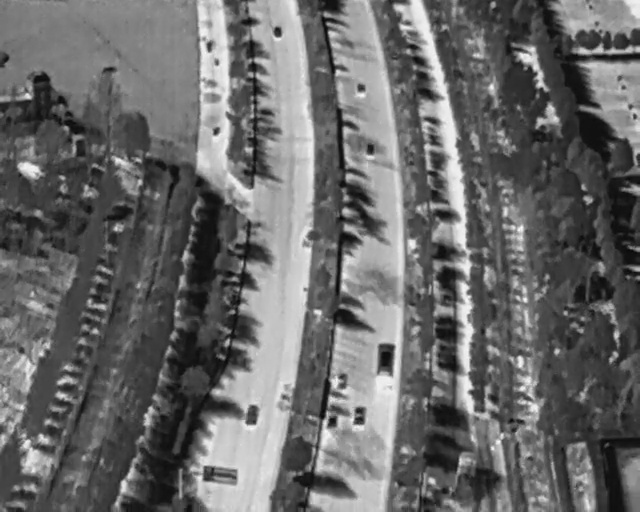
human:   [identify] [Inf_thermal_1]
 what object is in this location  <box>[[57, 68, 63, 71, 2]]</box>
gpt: <ref>1 small othervehicle at the bottom</ref>